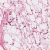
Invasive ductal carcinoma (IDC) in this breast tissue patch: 0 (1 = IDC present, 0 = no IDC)